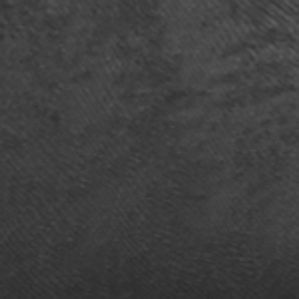
Label: frost